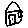
Label: house